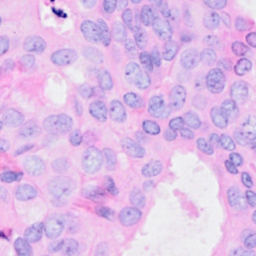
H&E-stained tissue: Breast